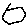
Label: hexagon